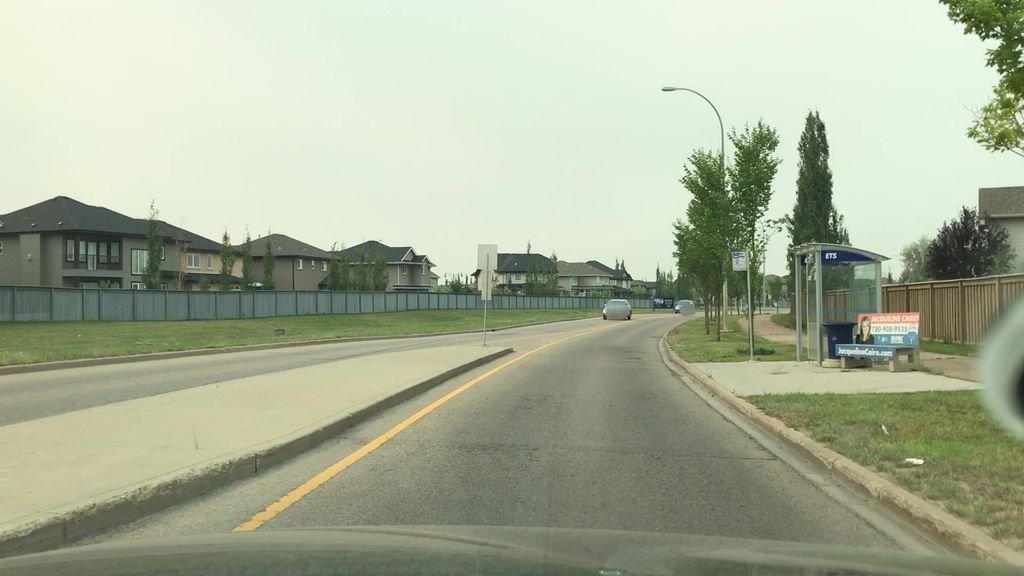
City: edmonton